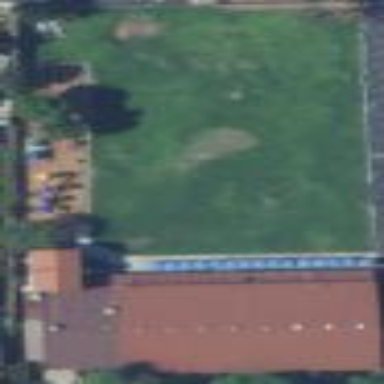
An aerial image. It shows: School.